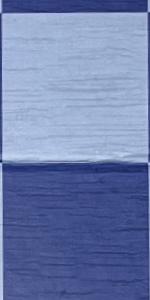
Label: Empty